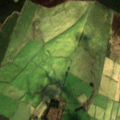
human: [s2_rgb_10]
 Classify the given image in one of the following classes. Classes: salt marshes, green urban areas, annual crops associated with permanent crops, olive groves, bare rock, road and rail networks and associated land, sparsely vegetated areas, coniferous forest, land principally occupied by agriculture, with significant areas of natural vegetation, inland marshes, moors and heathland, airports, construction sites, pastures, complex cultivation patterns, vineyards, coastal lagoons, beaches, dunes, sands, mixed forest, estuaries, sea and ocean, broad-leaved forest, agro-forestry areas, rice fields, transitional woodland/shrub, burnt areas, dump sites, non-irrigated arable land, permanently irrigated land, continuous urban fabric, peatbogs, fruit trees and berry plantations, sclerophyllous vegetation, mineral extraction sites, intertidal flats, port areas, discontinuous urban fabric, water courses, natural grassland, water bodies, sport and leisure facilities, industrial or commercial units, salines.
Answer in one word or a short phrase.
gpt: pastures, coniferous forest, moors and heathland